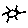
Label: sun